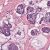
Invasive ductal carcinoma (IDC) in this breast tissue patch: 1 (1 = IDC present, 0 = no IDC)